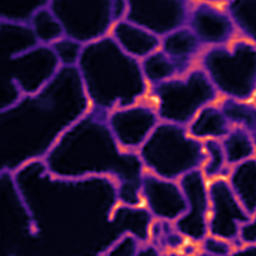
Label: Super-resolution ER image